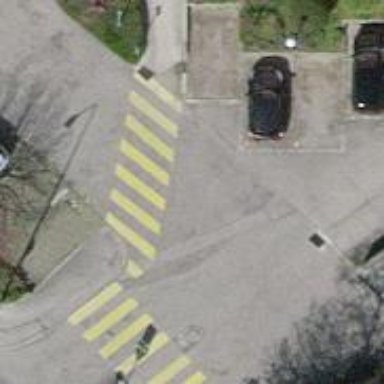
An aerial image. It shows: Marked crossing on the road.